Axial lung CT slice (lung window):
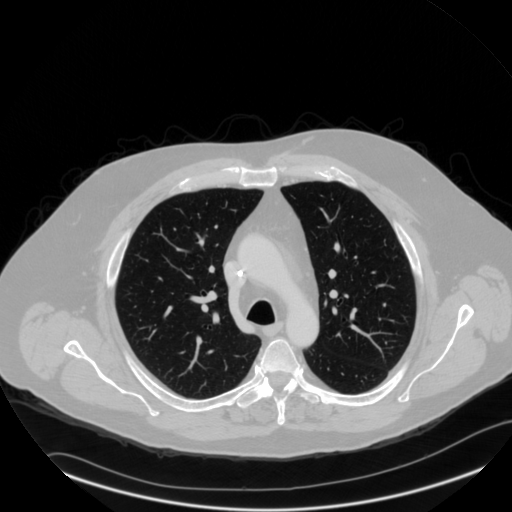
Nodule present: no